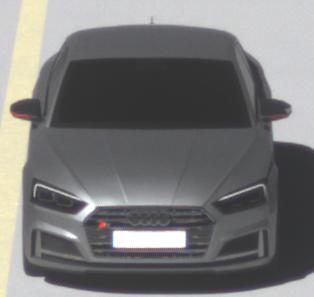
Make: Audi
Model: S5 Sportback
Detailed model: 8T Facelift
Model produced from: 2011
Model produced until: 2016
Doors: 5
Color: gray
Road condition: wet road
Daytime: morning or afternoon
Contrast: high contrast